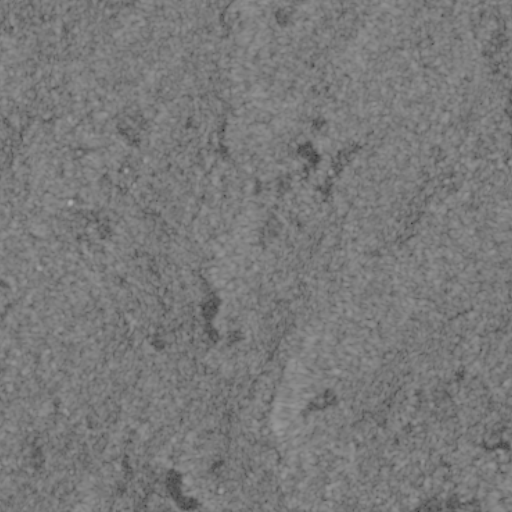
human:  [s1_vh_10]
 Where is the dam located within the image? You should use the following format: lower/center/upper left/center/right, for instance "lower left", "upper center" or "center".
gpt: The dam is located in the lower center of the image.
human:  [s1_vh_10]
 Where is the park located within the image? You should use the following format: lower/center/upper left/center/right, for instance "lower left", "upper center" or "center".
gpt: The park is located in the lower center of the image.
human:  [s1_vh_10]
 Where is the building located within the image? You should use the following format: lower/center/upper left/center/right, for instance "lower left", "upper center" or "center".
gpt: The building is located in the lower right of the image.
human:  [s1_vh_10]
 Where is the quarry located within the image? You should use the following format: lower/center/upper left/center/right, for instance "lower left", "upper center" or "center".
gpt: There is no quarry in the image.

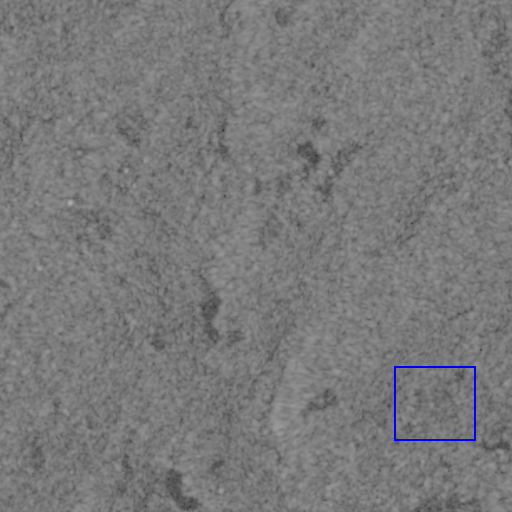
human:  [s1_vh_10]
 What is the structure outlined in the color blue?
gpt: The structure outlined in blue is a crop field.
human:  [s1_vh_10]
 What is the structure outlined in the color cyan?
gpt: There is no cyan outline.